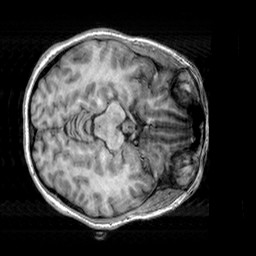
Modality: T1w
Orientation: axial
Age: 40
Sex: female
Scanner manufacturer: siemens
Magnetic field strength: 3 T
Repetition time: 2.3 s
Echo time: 0.00303 s